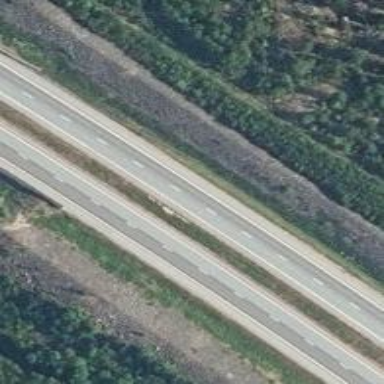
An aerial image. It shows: Asphalt motorway.